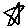
Label: star